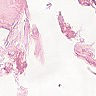
Metastatic tissue present: no